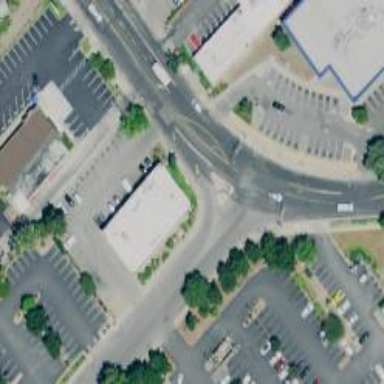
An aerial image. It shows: Solid stop line on the road.